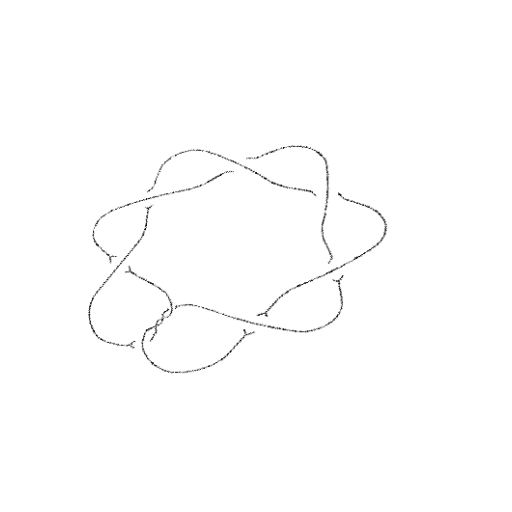
Crossing number: 10